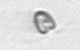
Label: Pyramimonas